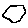
Label: hexagon